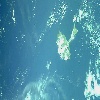
Label: water